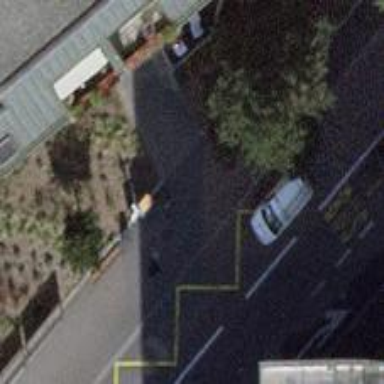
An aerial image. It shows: Asphalt sidewalk leading to public transport platform.